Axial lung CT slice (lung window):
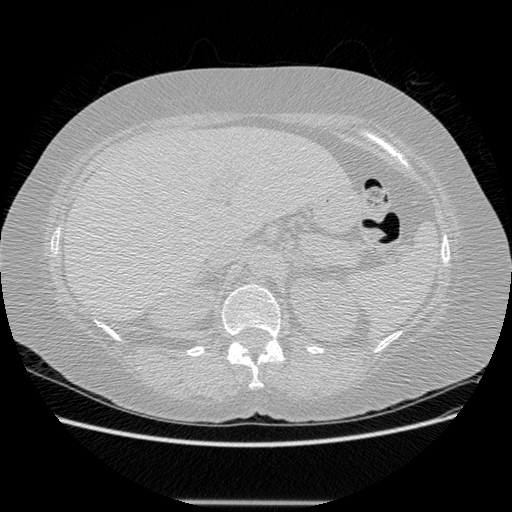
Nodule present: no